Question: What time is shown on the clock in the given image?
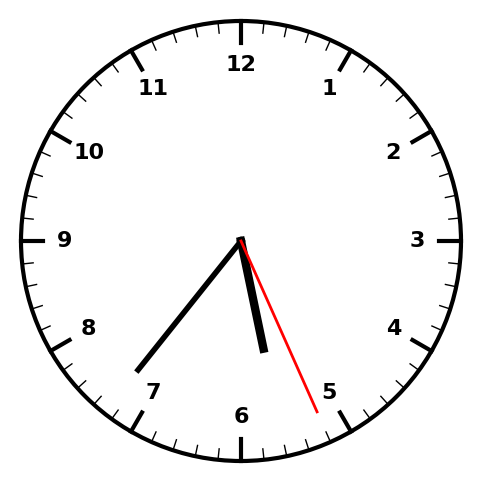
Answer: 05:36:26